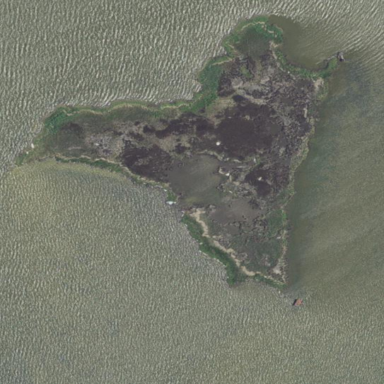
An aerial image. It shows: Islet.